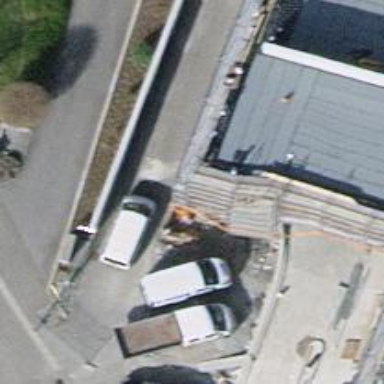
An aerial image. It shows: Bollard barrier.